RGB frame:
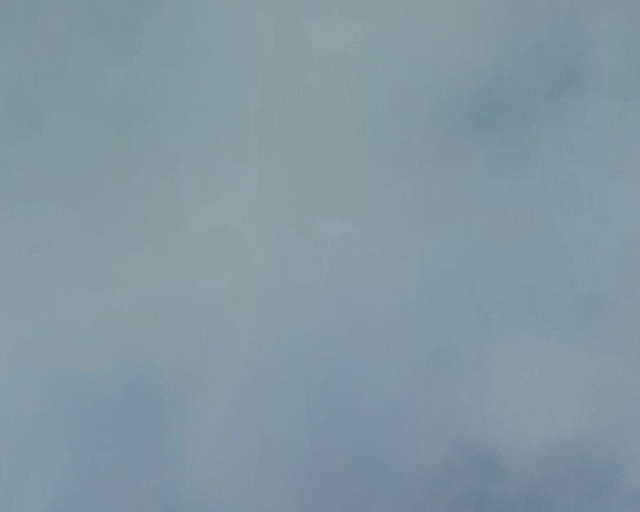
Thermal frame:
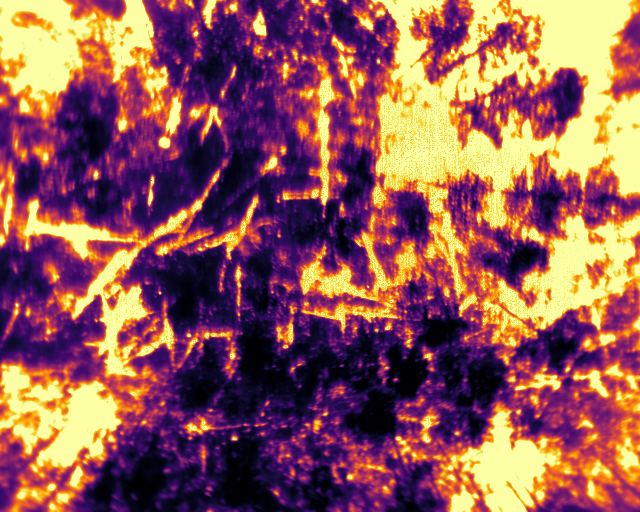
Captured: 2026-02-27 02:38:58
Pixels at or above 80 °C: 248055 (fraction of frame: 0.757)